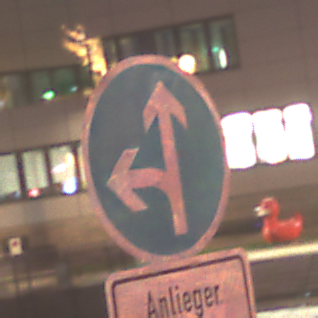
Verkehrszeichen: VorgeschriebeneFahrtrichtungGeradeausOderLinks
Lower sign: PersonengruppenFrei2
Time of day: Night
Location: Outdoor (Urban)
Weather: PartlyCloudy
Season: NotSpecified
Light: Artificial